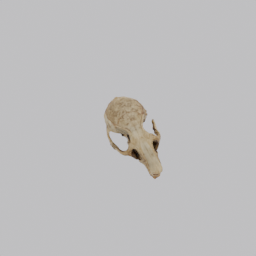
Label: nature